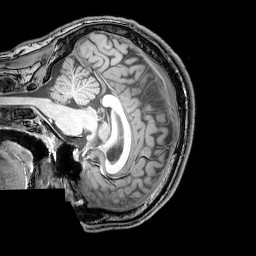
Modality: T1w
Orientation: sagittal
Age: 22
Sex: male
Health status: healthy
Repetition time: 0.081 s
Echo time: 0.037 s